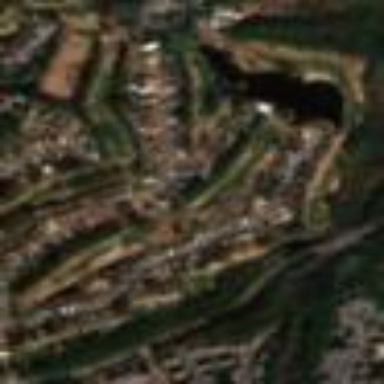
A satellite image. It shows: Golf course surrounded by greenery.